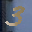
Label: 3